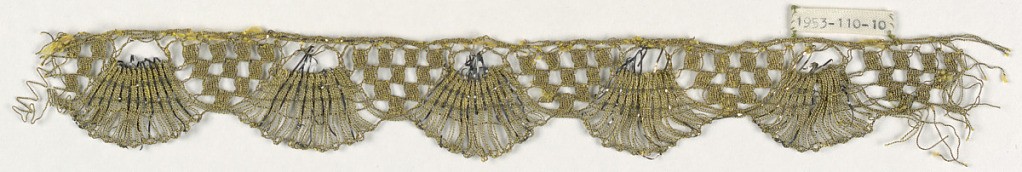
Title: Trimming
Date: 17th century
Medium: metallic, silk Technique: bobbin lace, metallic
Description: Scalloped edging lace has fan-shaped scallops alternating with checkered triangles. In gold thread wound on silk with flat silver thread in the scallops.